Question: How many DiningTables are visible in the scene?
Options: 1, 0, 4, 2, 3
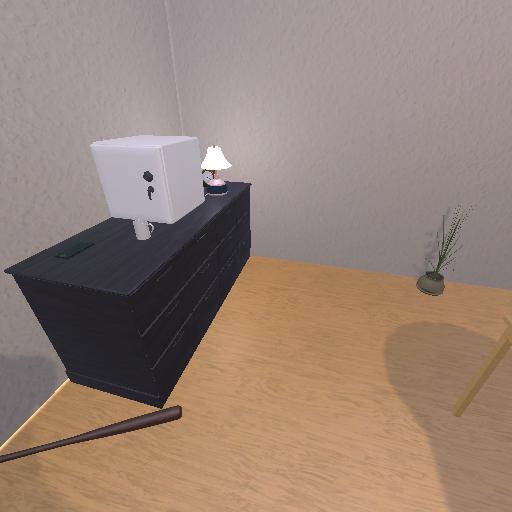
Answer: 1